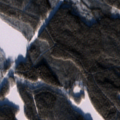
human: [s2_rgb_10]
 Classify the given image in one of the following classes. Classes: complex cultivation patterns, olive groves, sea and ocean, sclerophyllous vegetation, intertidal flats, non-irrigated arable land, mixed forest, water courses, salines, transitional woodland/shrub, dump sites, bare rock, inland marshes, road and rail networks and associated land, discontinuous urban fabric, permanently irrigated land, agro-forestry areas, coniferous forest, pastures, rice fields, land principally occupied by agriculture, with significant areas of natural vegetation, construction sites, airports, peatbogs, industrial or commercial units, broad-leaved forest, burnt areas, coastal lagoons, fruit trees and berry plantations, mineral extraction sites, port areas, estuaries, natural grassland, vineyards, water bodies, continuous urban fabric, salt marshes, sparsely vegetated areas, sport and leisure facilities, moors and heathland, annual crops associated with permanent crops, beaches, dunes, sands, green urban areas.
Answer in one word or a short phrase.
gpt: coniferous forest, transitional woodland/shrub